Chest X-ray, PA view. Patient: 35 years old, sex M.
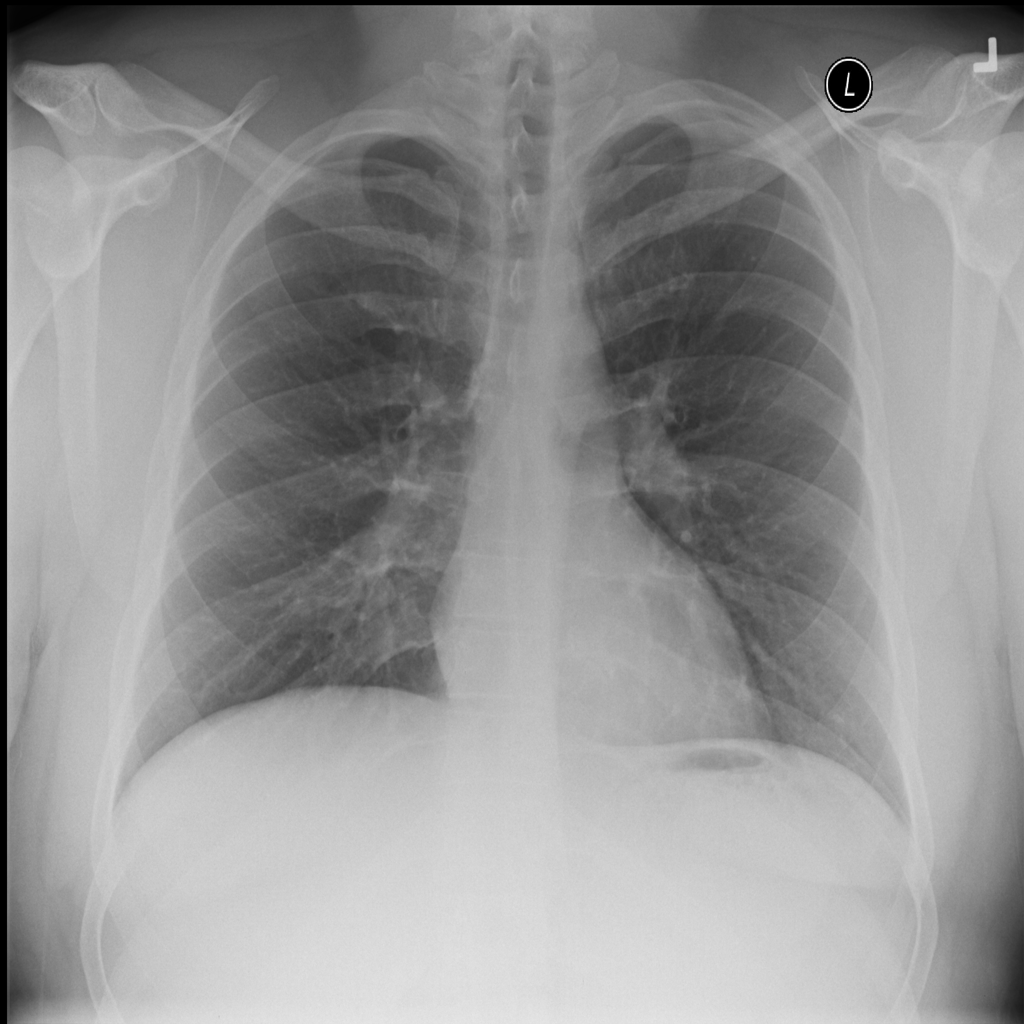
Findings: Infiltration